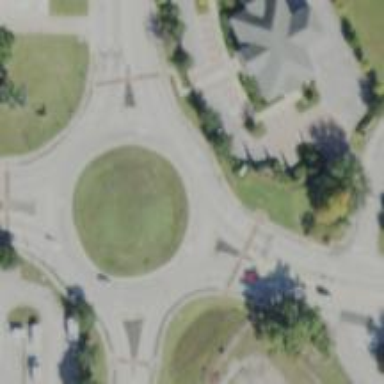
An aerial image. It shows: Secondary road around roundabout.